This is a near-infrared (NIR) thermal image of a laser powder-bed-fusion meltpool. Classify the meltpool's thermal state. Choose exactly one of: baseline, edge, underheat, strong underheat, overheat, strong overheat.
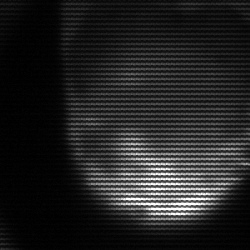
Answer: edge